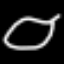
Label: leaf